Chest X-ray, PA view. Patient: 51 years old, sex M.
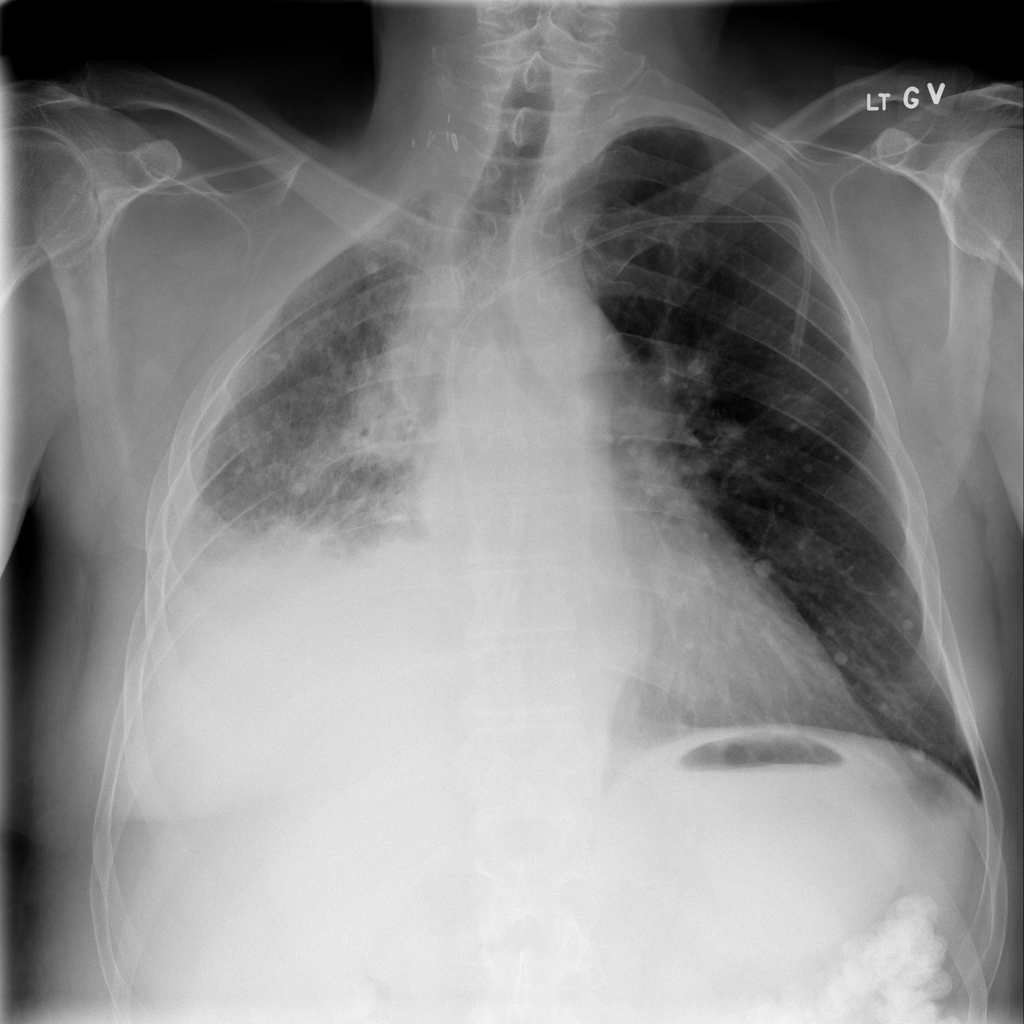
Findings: Nodule